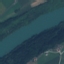
Land use / land cover: River